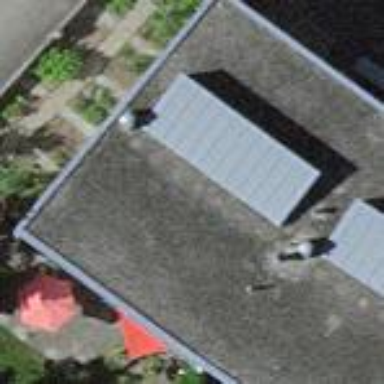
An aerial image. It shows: Flat roof terrace building.